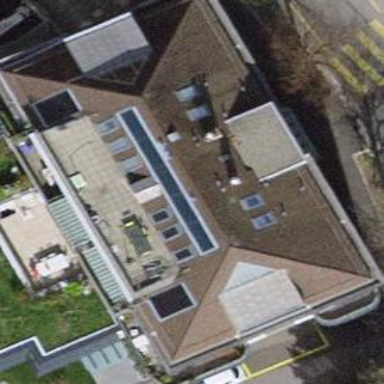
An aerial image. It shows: Hospital building.